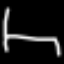
Label: chair